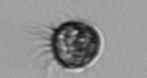
Label: Ciliophora